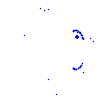
Particle: proton